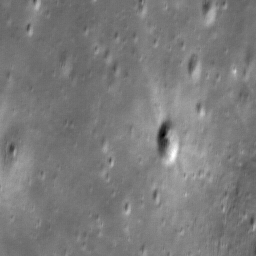
Host type: hard_negative
Lunar coordinates: latitude 32.483, longitude 131.705